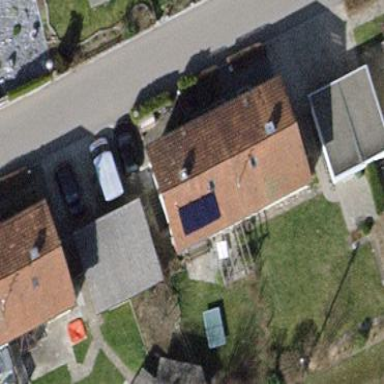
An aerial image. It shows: Semidetached house with gabled roof.